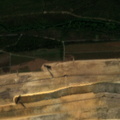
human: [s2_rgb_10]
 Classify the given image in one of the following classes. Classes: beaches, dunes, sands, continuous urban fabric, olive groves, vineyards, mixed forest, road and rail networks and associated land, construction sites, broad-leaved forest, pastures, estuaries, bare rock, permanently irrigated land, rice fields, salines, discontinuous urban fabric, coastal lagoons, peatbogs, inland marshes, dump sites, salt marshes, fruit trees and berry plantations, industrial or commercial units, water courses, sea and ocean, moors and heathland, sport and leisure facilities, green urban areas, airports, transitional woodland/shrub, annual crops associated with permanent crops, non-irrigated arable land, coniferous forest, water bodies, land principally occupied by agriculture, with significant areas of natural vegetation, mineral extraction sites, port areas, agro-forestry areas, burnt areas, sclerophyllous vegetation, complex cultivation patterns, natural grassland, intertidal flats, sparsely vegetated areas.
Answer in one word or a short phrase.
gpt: mineral extraction sites, non-irrigated arable land, broad-leaved forest, transitional woodland/shrub